Question: I have code for export data into excel file. When I export excel file then excel file comes error while opening.

> The file format and extension of 'Farmer_Sample (4).xls' don't match.
The file could be corrupted or unsafe. Unless you trust its source,
don't open it. Do you want to open it anyway ?(Yes)(No)(Help)
This is code:
'''
public ActionResult ExportToExcel()
{
var data = db.farmerSample.ToList();
GridView gridview = new GridView();
gridview.DataSource = data;
gridview.DataBind();
Response.ClearContent();
Response.Buffer = true;
Response.AddHeader("content-disposition", "attachment; filename = Farmer_Sample.xls");
Response.ContentType = "application/vnd.ms-excel";
Response.Charset = "";
using (StringWriter sw = new StringWriter())
{
using (HtmlTextWriter htw = new HtmlTextWriter(sw))
{
// render the GridView to the HtmlTextWriter
gridview.RenderControl(htw);
// Output the GridView content saved into StringWriter
Response.Output.Write(sw.ToString());
Response.Flush();
Response.End();
}
}
return View();
}
'''
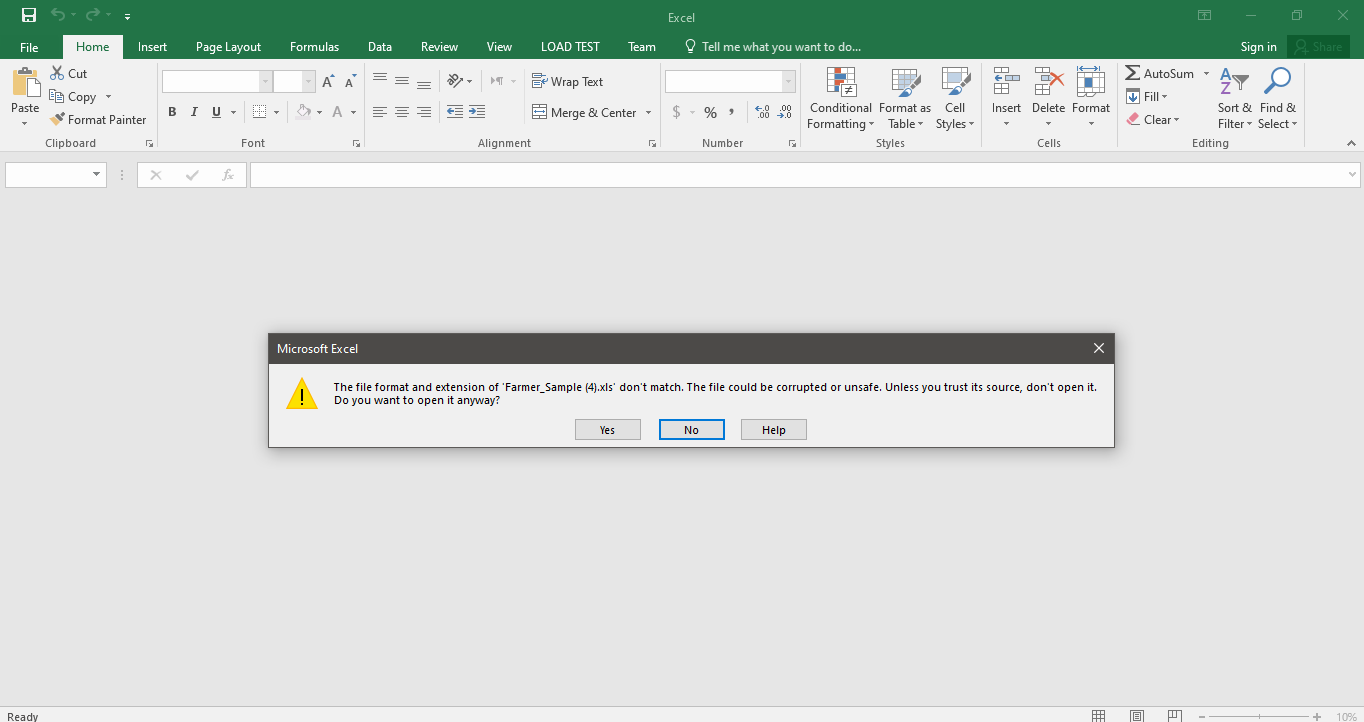
Answer: > You are getting warning Message just because the file is genrated is
not real xls file... In your code sample...GridView RenderContol only
Genrate's HTML table.
<URL>